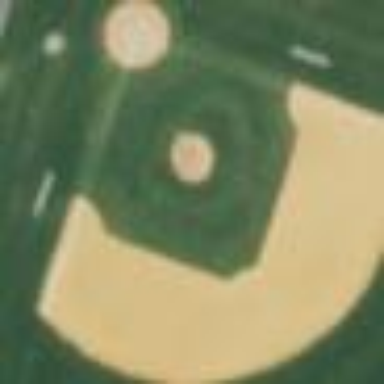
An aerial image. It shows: Baseball pitch for leisure and sports activities.